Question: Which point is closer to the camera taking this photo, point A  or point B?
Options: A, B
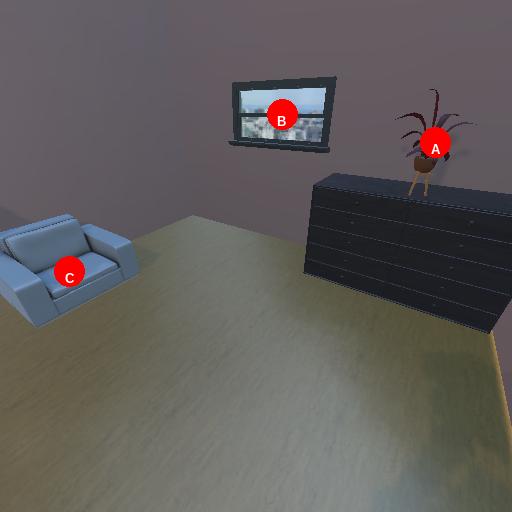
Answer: A